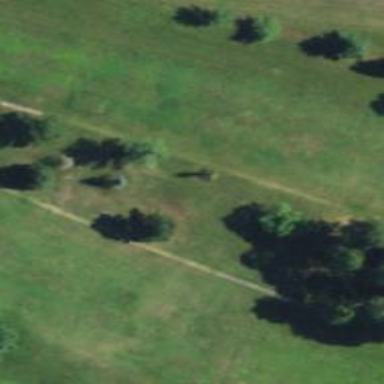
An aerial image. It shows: Golf cartpath that is also road path.